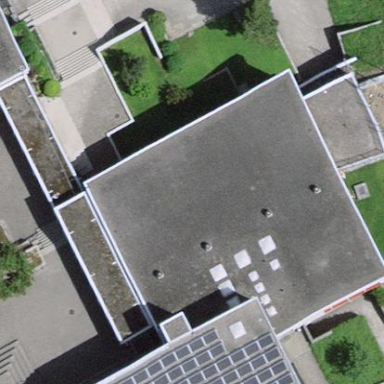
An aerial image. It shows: View of roof of building.